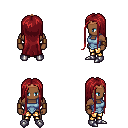
a pixel art fantasy rpg character, male body template, human, dark skin, blue vest, gold greaves, brunette extra-long hairstyle, bronze tiara, leather bracers, metal boots, four views (front, back, left, right), 2x2 character sprite sheet, small pixel art, hard edges, no anti-aliasing